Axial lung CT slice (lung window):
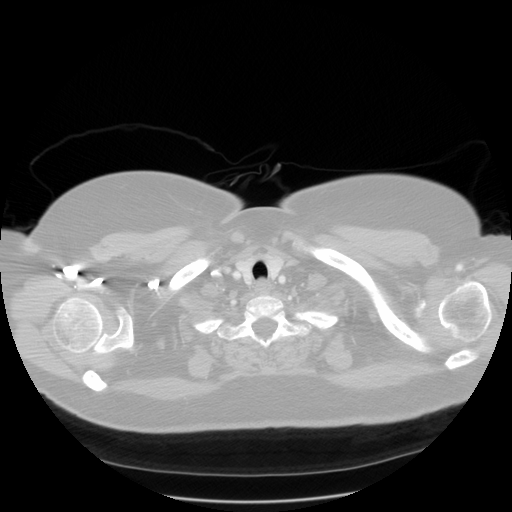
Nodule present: no